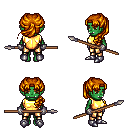
a pixel art fantasy rpg character, female body template, orc, green skin, gold chest armor, gold greaves, dark blonde princess hairstyle, metal gloves, metal boots, spear, four views (front, back, left, right), 2x2 character sprite sheet, small pixel art, hard edges, no anti-aliasing